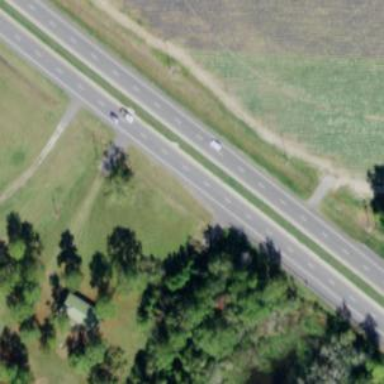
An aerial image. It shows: Asphalt road classified as trunk highway.